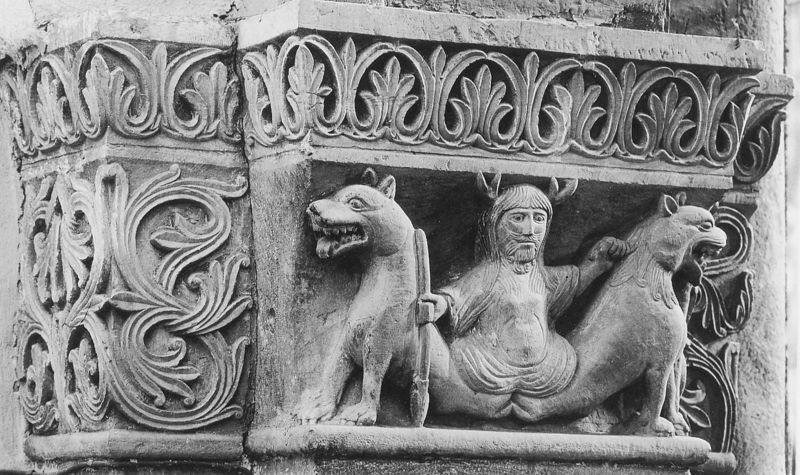
Titel: Dom zu Parma
Standort: Parma, Dom (EU - I - Emilia-Romagna)
Schlagwörter: mann, pfeiler, hund, ornament, bart, stein, girlande, relief, steinmetz, kapitell, sims, löwen, wesen, romanik, speer, hörner, drache, arkantus, zwilling, bestien